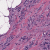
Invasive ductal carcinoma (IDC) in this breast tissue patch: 1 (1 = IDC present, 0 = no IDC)